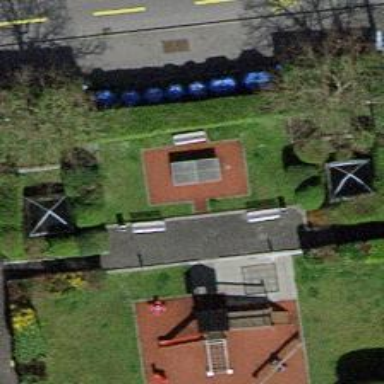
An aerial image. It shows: Bench.